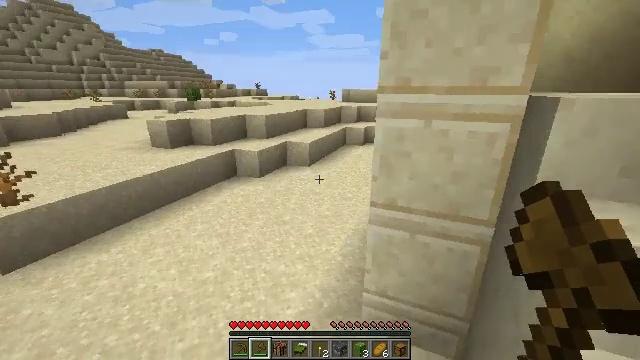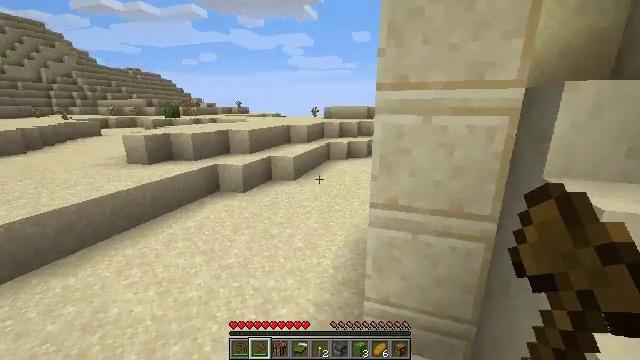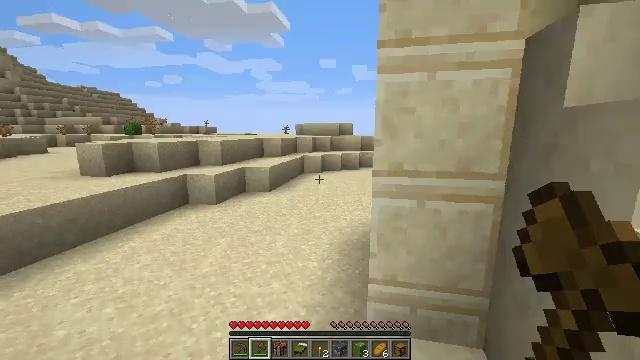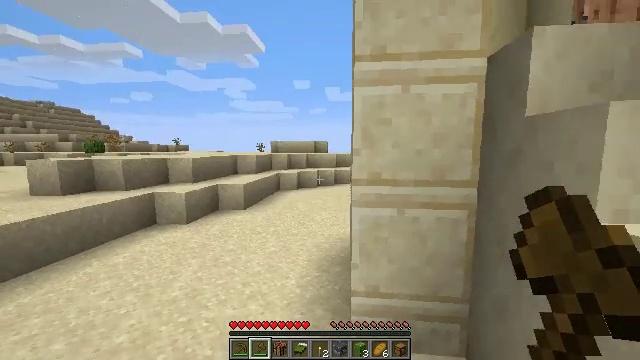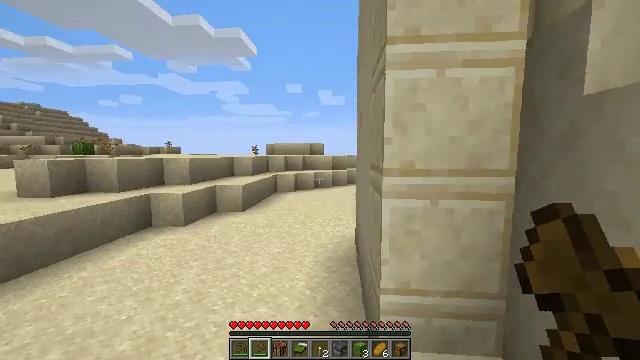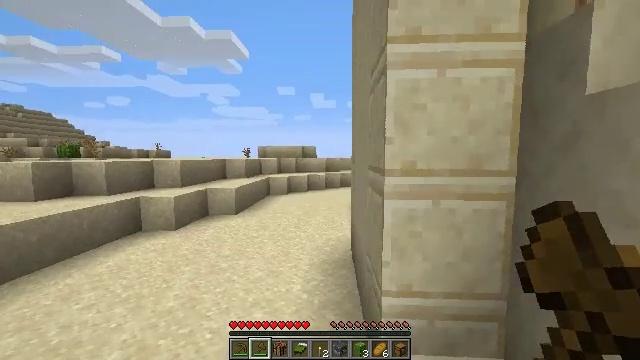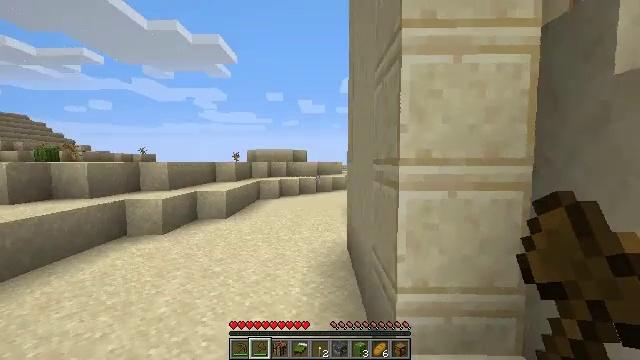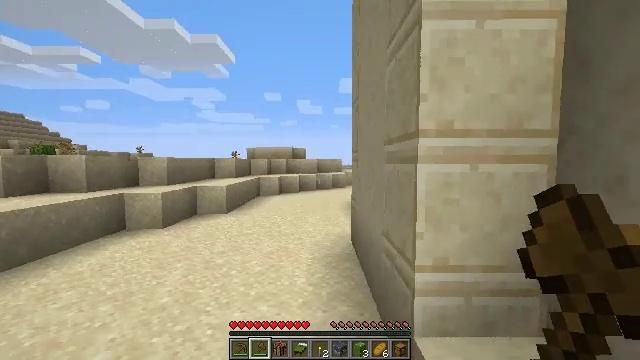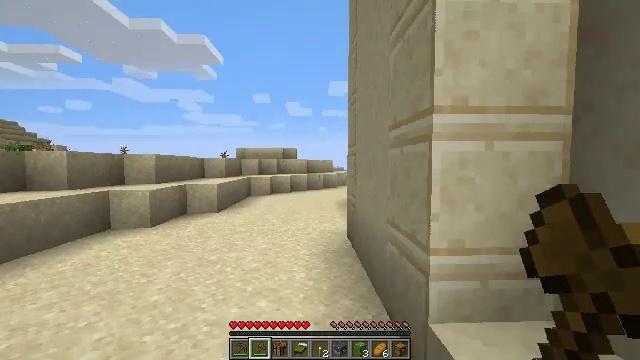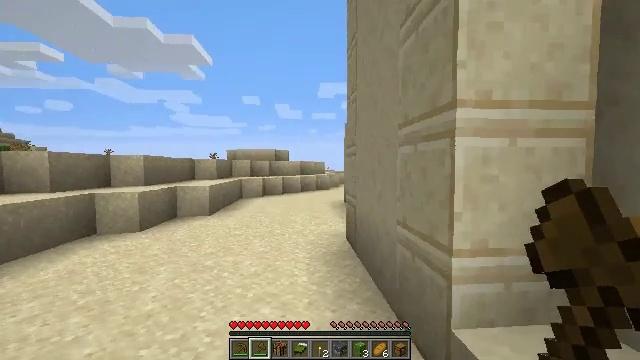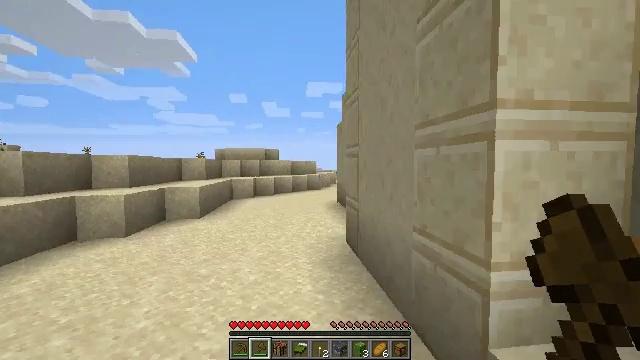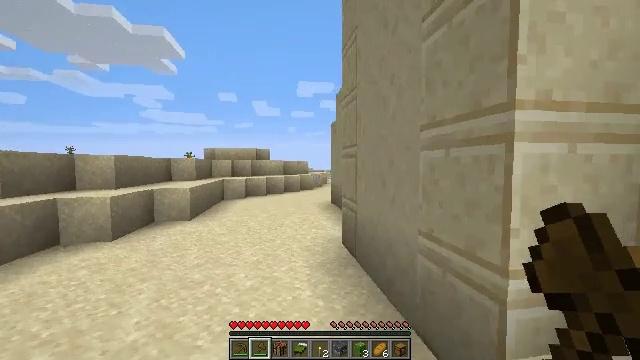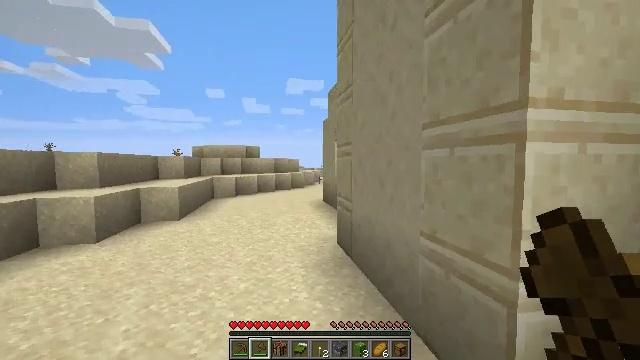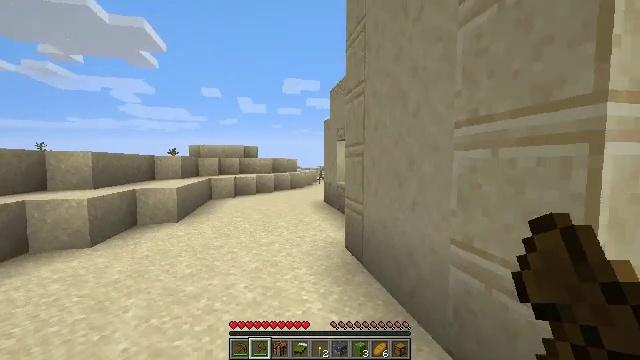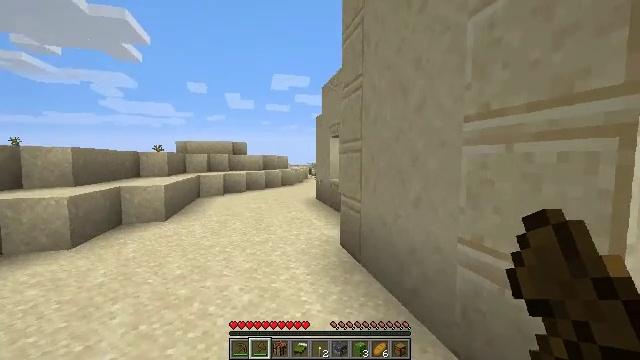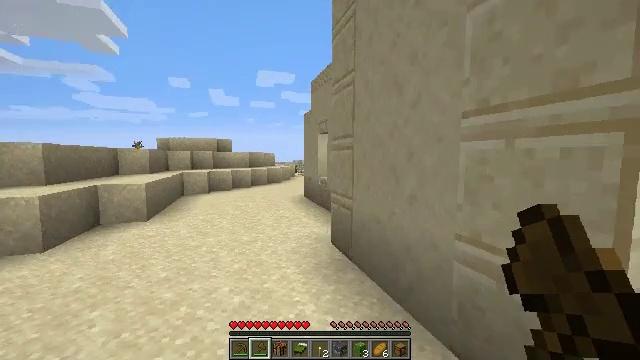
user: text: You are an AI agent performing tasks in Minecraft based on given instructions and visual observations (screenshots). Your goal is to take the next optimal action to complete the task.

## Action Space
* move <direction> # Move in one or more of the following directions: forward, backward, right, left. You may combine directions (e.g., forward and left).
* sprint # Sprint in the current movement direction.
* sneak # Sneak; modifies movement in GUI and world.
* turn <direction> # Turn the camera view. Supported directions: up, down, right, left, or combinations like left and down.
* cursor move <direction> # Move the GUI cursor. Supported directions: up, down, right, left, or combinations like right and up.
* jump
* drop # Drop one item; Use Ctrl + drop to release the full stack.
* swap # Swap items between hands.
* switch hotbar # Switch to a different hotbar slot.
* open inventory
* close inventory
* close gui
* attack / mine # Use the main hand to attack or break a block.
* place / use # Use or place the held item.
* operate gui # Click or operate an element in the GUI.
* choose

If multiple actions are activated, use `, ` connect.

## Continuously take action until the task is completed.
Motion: motion action
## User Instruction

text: Mine the potted cactus.
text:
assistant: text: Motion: move forward and move left, turn right and up
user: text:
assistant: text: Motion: move forward and move left, turn right and up
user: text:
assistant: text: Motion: move forward and move left, turn right and up
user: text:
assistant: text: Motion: move forward and move left, turn right and up
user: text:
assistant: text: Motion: move forward and move left, turn right
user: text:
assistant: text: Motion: move forward and move left, turn right and up
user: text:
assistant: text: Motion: move forward and move left
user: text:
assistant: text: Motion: move forward and move left, turn right
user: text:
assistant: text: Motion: move forward and move left, turn right
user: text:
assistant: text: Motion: move forward and move left, turn right
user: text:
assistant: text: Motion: move forward and move left, turn right
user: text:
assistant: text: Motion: move forward and move left, turn right
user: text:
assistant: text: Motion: move forward and move left
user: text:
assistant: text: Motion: move forward and move left, turn right
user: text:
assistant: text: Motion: move forward and move left, turn right
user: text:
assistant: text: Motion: move forward and move left, turn right
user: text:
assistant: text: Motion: move forward and move left
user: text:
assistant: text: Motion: move forward and move left
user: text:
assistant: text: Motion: move forward and move left
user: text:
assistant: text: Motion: move forward and move left
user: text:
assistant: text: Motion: move forward and move left
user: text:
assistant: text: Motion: no_op
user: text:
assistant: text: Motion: no_op
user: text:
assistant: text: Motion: move forward
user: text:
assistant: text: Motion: move forward
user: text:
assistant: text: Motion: move forward
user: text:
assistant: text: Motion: move forward
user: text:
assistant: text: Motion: move forward, turn right
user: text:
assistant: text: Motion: move forward, turn right
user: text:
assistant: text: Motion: move forward, turn right